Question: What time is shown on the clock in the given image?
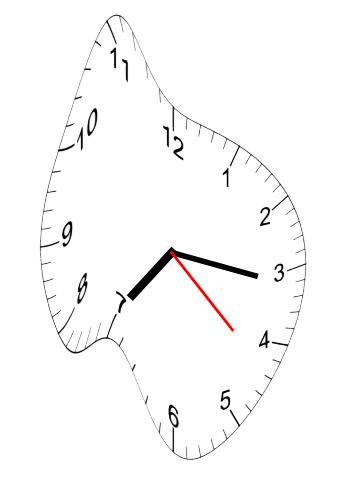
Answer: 07:16:22